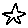
Label: star